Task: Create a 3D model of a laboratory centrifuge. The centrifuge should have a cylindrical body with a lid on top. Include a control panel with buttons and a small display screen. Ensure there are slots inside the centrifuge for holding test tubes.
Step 97:
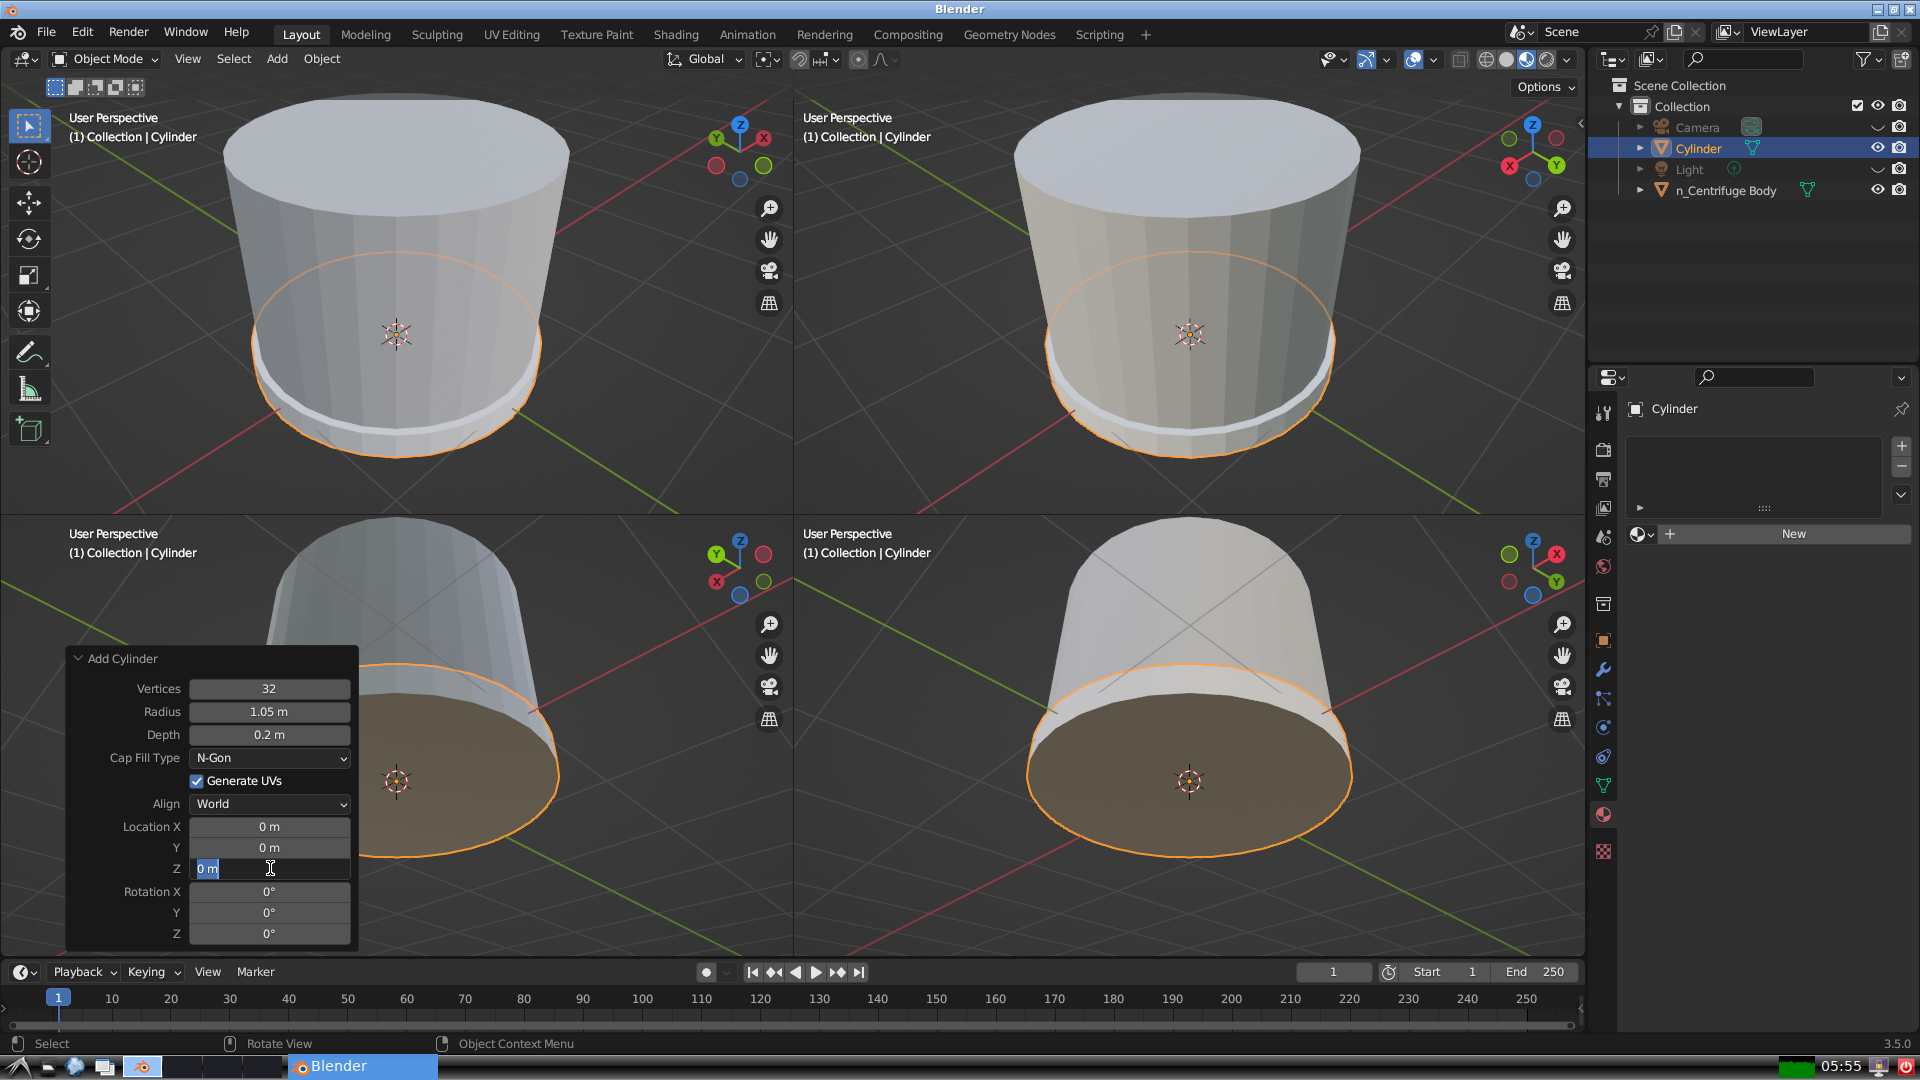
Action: input_text: 1.5